Field crop: maize
Growth stage: 2
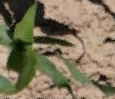
Species: maize